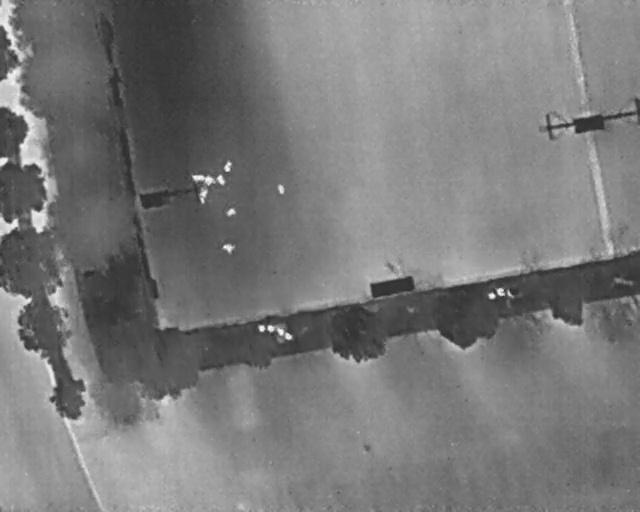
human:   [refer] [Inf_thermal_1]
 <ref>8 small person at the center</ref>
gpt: <box>[[30, 33, 31, 35, 2], [31, 34, 33, 36, 2], [33, 34, 35, 36, 2], [34, 31, 36, 33, 2], [42, 36, 44, 37, 2], [30, 37, 32, 39, 2], [35, 40, 36, 42, 2], [34, 47, 36, 49, 2]]</box>